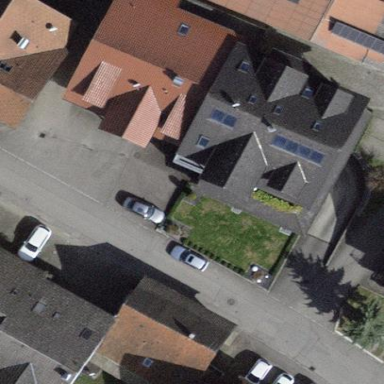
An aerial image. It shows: Terrace building.